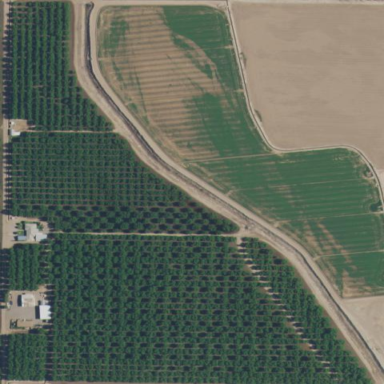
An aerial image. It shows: Orchard.